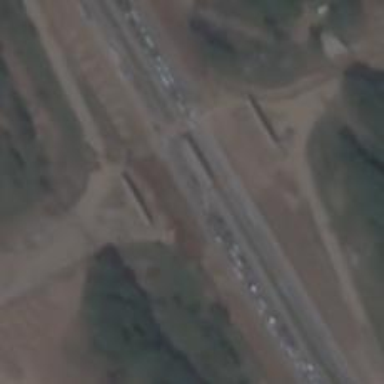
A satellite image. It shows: This image shows trunk highway that functions as expressway.